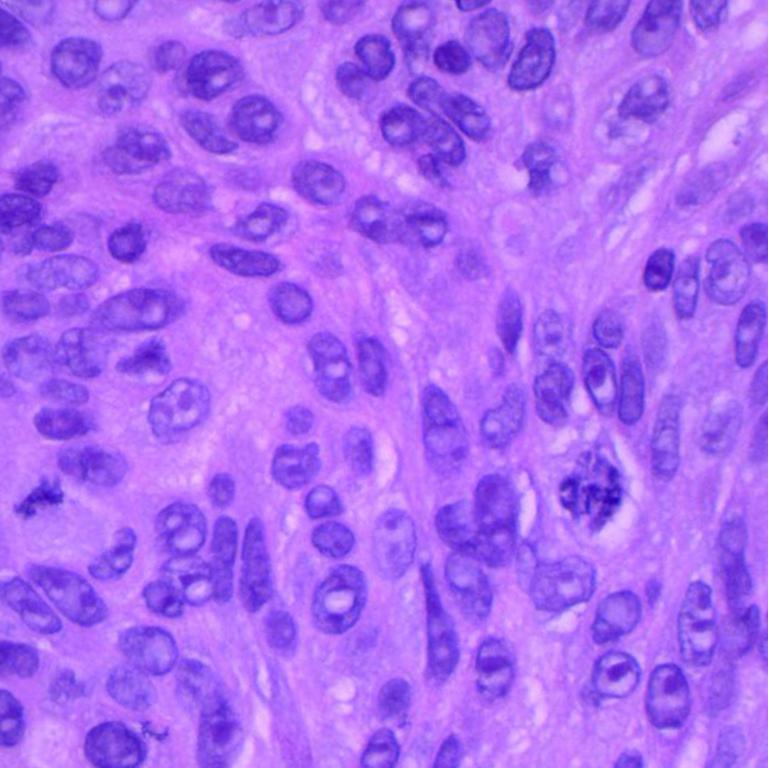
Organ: lung
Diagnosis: squamous carcinomas